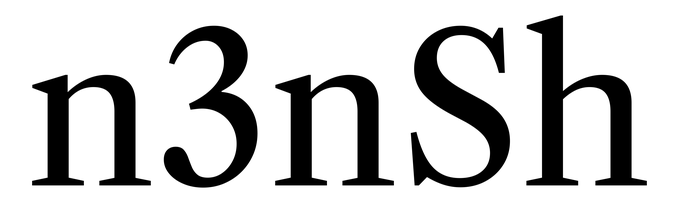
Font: LibreCaslonText_Regular